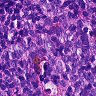
Metastatic tissue present: no